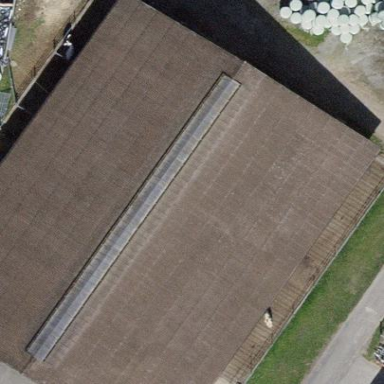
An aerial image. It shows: Cowshed building.